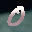
Label: 0